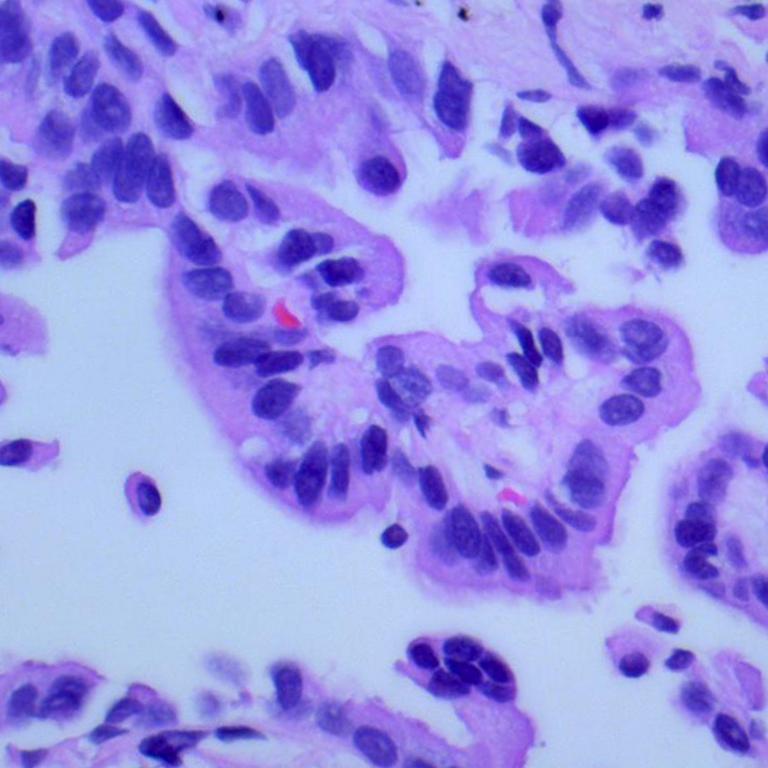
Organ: lung
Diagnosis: adenocarcinomas